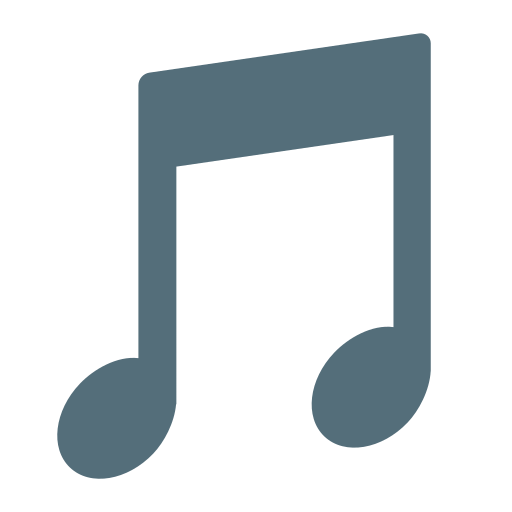
Emoji: 🎵